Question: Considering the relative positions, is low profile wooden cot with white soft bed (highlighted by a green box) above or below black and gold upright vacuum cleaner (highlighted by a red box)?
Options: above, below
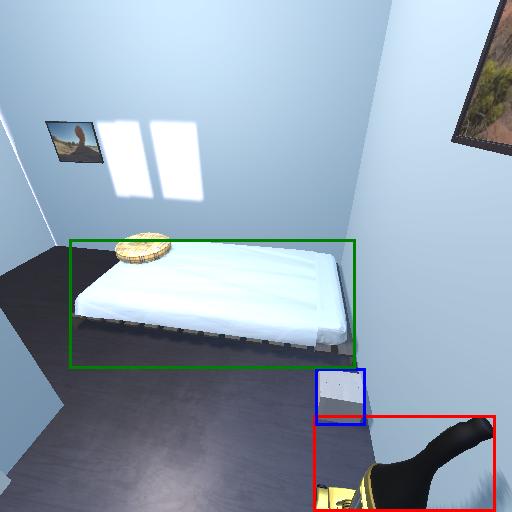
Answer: above